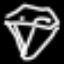
Label: diamond